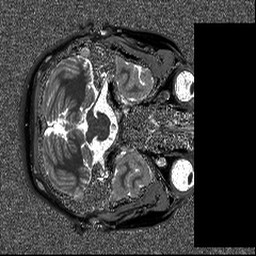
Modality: T1map
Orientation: axial
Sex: female